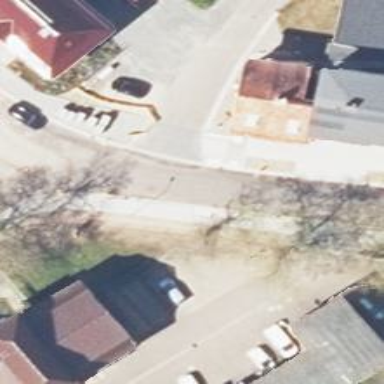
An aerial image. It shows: Smooth asphalt road in residential area.